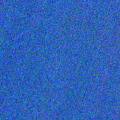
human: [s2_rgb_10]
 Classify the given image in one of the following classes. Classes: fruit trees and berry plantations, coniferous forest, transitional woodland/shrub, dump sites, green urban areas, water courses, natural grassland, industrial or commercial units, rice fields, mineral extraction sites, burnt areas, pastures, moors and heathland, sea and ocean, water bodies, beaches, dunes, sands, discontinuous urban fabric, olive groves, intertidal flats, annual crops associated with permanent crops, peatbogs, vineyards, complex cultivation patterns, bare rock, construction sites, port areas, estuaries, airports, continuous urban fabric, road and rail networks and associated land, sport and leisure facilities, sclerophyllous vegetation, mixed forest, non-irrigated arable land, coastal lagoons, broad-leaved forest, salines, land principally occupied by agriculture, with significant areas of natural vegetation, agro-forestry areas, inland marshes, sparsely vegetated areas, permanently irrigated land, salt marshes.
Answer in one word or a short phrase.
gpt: sea and ocean